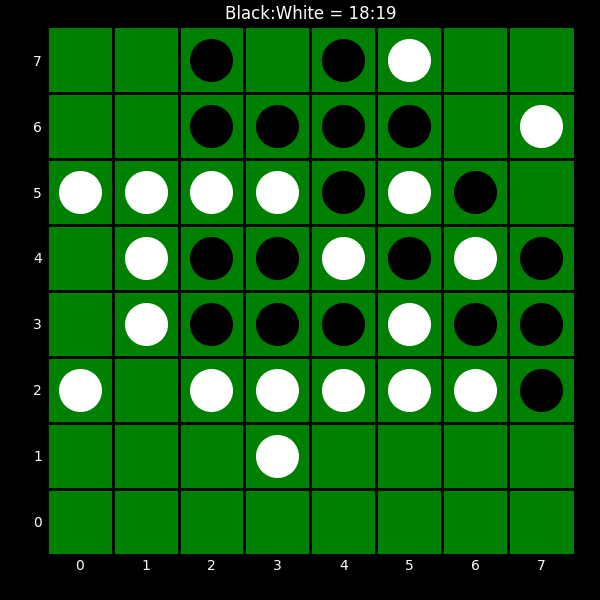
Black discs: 18
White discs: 19